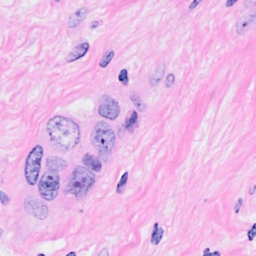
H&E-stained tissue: Breast